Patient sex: M
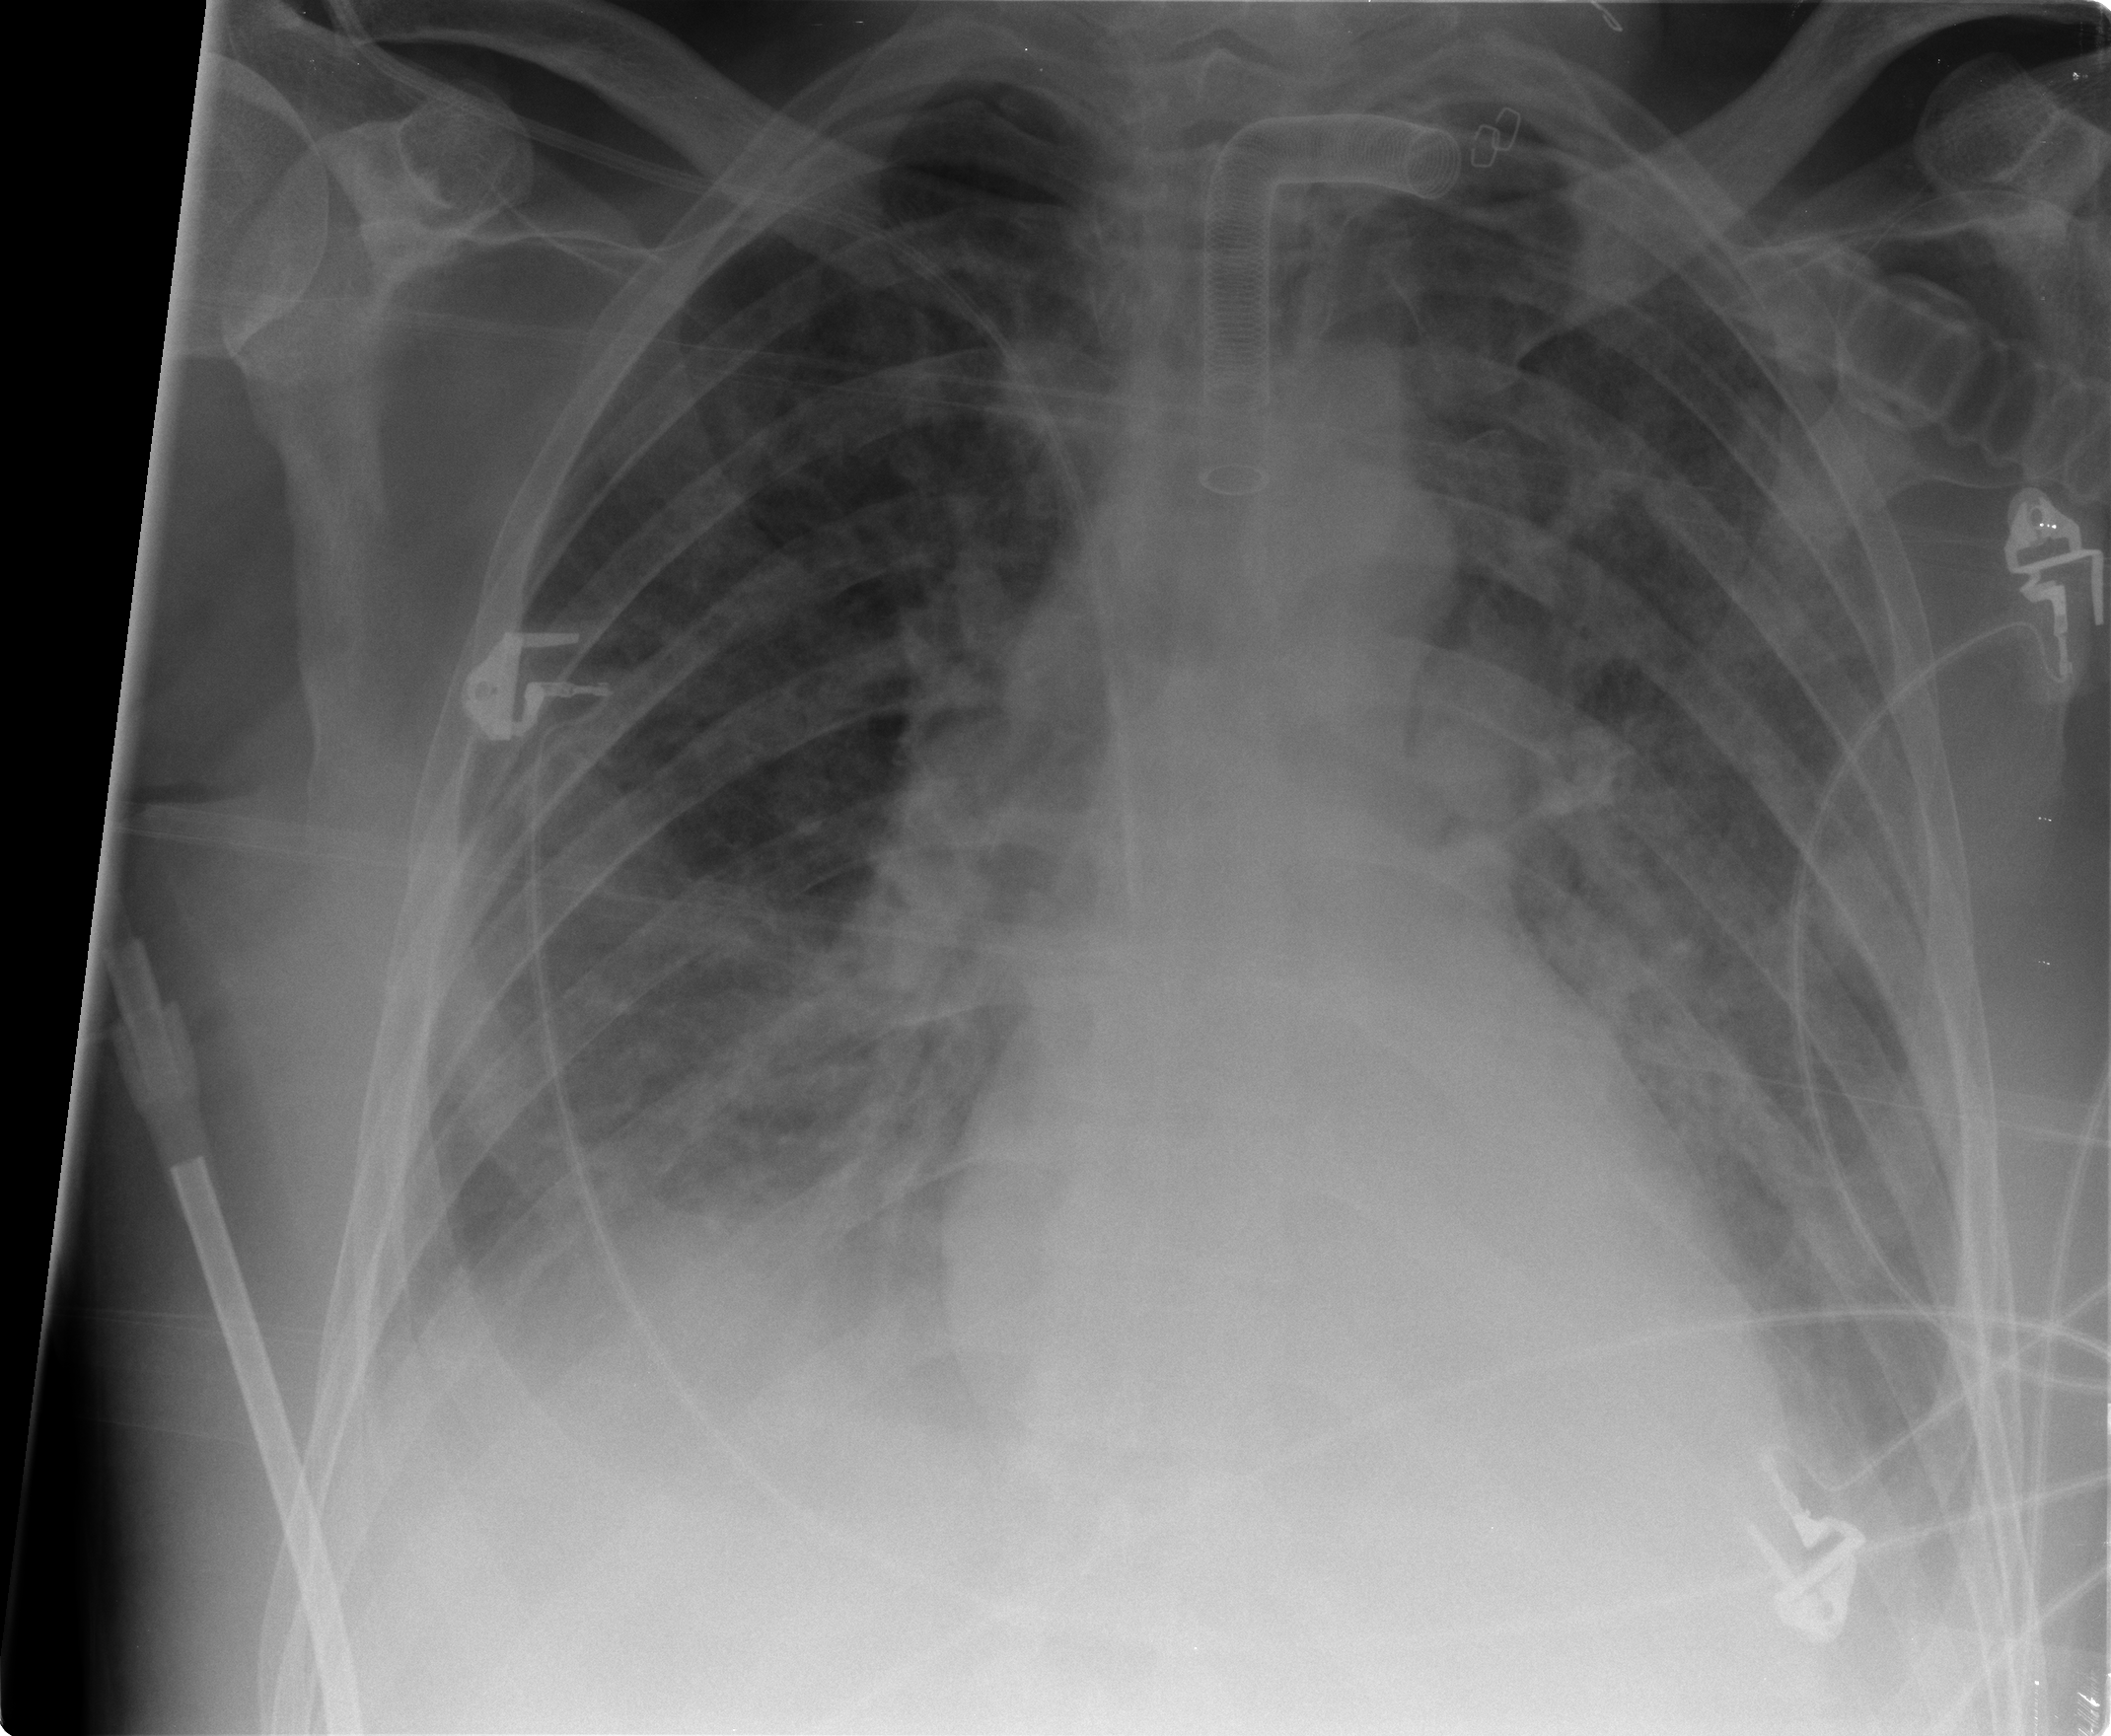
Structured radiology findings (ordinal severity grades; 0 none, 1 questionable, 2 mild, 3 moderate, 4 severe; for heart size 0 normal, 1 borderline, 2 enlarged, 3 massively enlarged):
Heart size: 0
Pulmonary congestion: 0
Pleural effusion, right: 2
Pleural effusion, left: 2
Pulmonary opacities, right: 3
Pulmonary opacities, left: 3
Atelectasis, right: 2
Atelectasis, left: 2